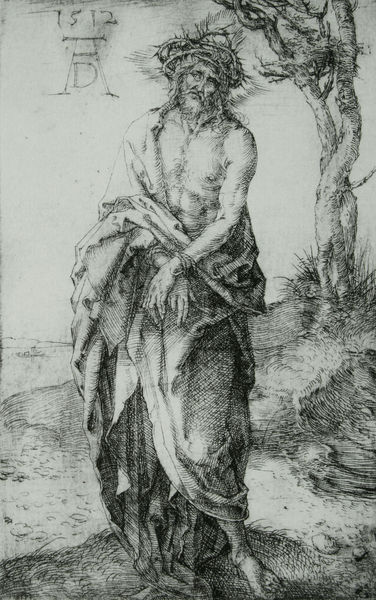
Titel: Ecce Homo (Schmerzensmann mit gebundenen Händen)
Künstler: Albrecht Dürer
Standort: viele Standorte
Institution: Seriendruck
Schlagwörter: baum, blätter, dunkel, fuß, himmel, laub, mann, nackt, schatten, umhang, weiß, landschaft, grau, hell, licht, schwarz, skizze, zeichnung, gras, tuch, weg, wiese, alt, bart, arme, falten, stehen, steine, tod, trauer, hände, signatur, birke, einsamkeit, erde, hügel, natur, stamm, boden, gewand, haare, stehend, stoff, strick, blatt, krone, renaissance, deutschland, fesseln, füße, holzschnitt, schrift, papier, datierung, grafik, graphik, stämme, könig, zahlen, melancholie, faltenwurf, jahreszahl, oberkörper, barfuss, geflecht, lendentuch, buch, kohle, seil, druck, druckgrafik, initialen, monogramm, schraffur, radierung, stich, gefangen, gefangennahme, schwarzweiß, gesciht, karfreitag, initialien, heiligenschein, zahl, ziffer, christus, jesus, jesus christus, wundmale, geflochten, leid, leiden, qual, schmerz, verschlungen, dornen, gebunden, heiliger, märtyrer, opfer, dürer, kupferstich, brustkorb, biblisch, dornenkrone, gekreuzt, christi, erlöser, fessel, erdhügel, albrecht, albrecht dürer, quak, folter, marter, passion, gefesselt, dorn, schmerzensmann, nakct, qualen, könig der juden, pein, stich grafik, via dolorosa, 1512, haare#, arme fessel, schrift1512, grau#schmerzensmann, dormenkrone